Interaction volume radius: 10 \u00c5
Interaction volume height: 30 \u00c5
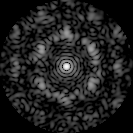
Disorder parameter: 0.6674